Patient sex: M
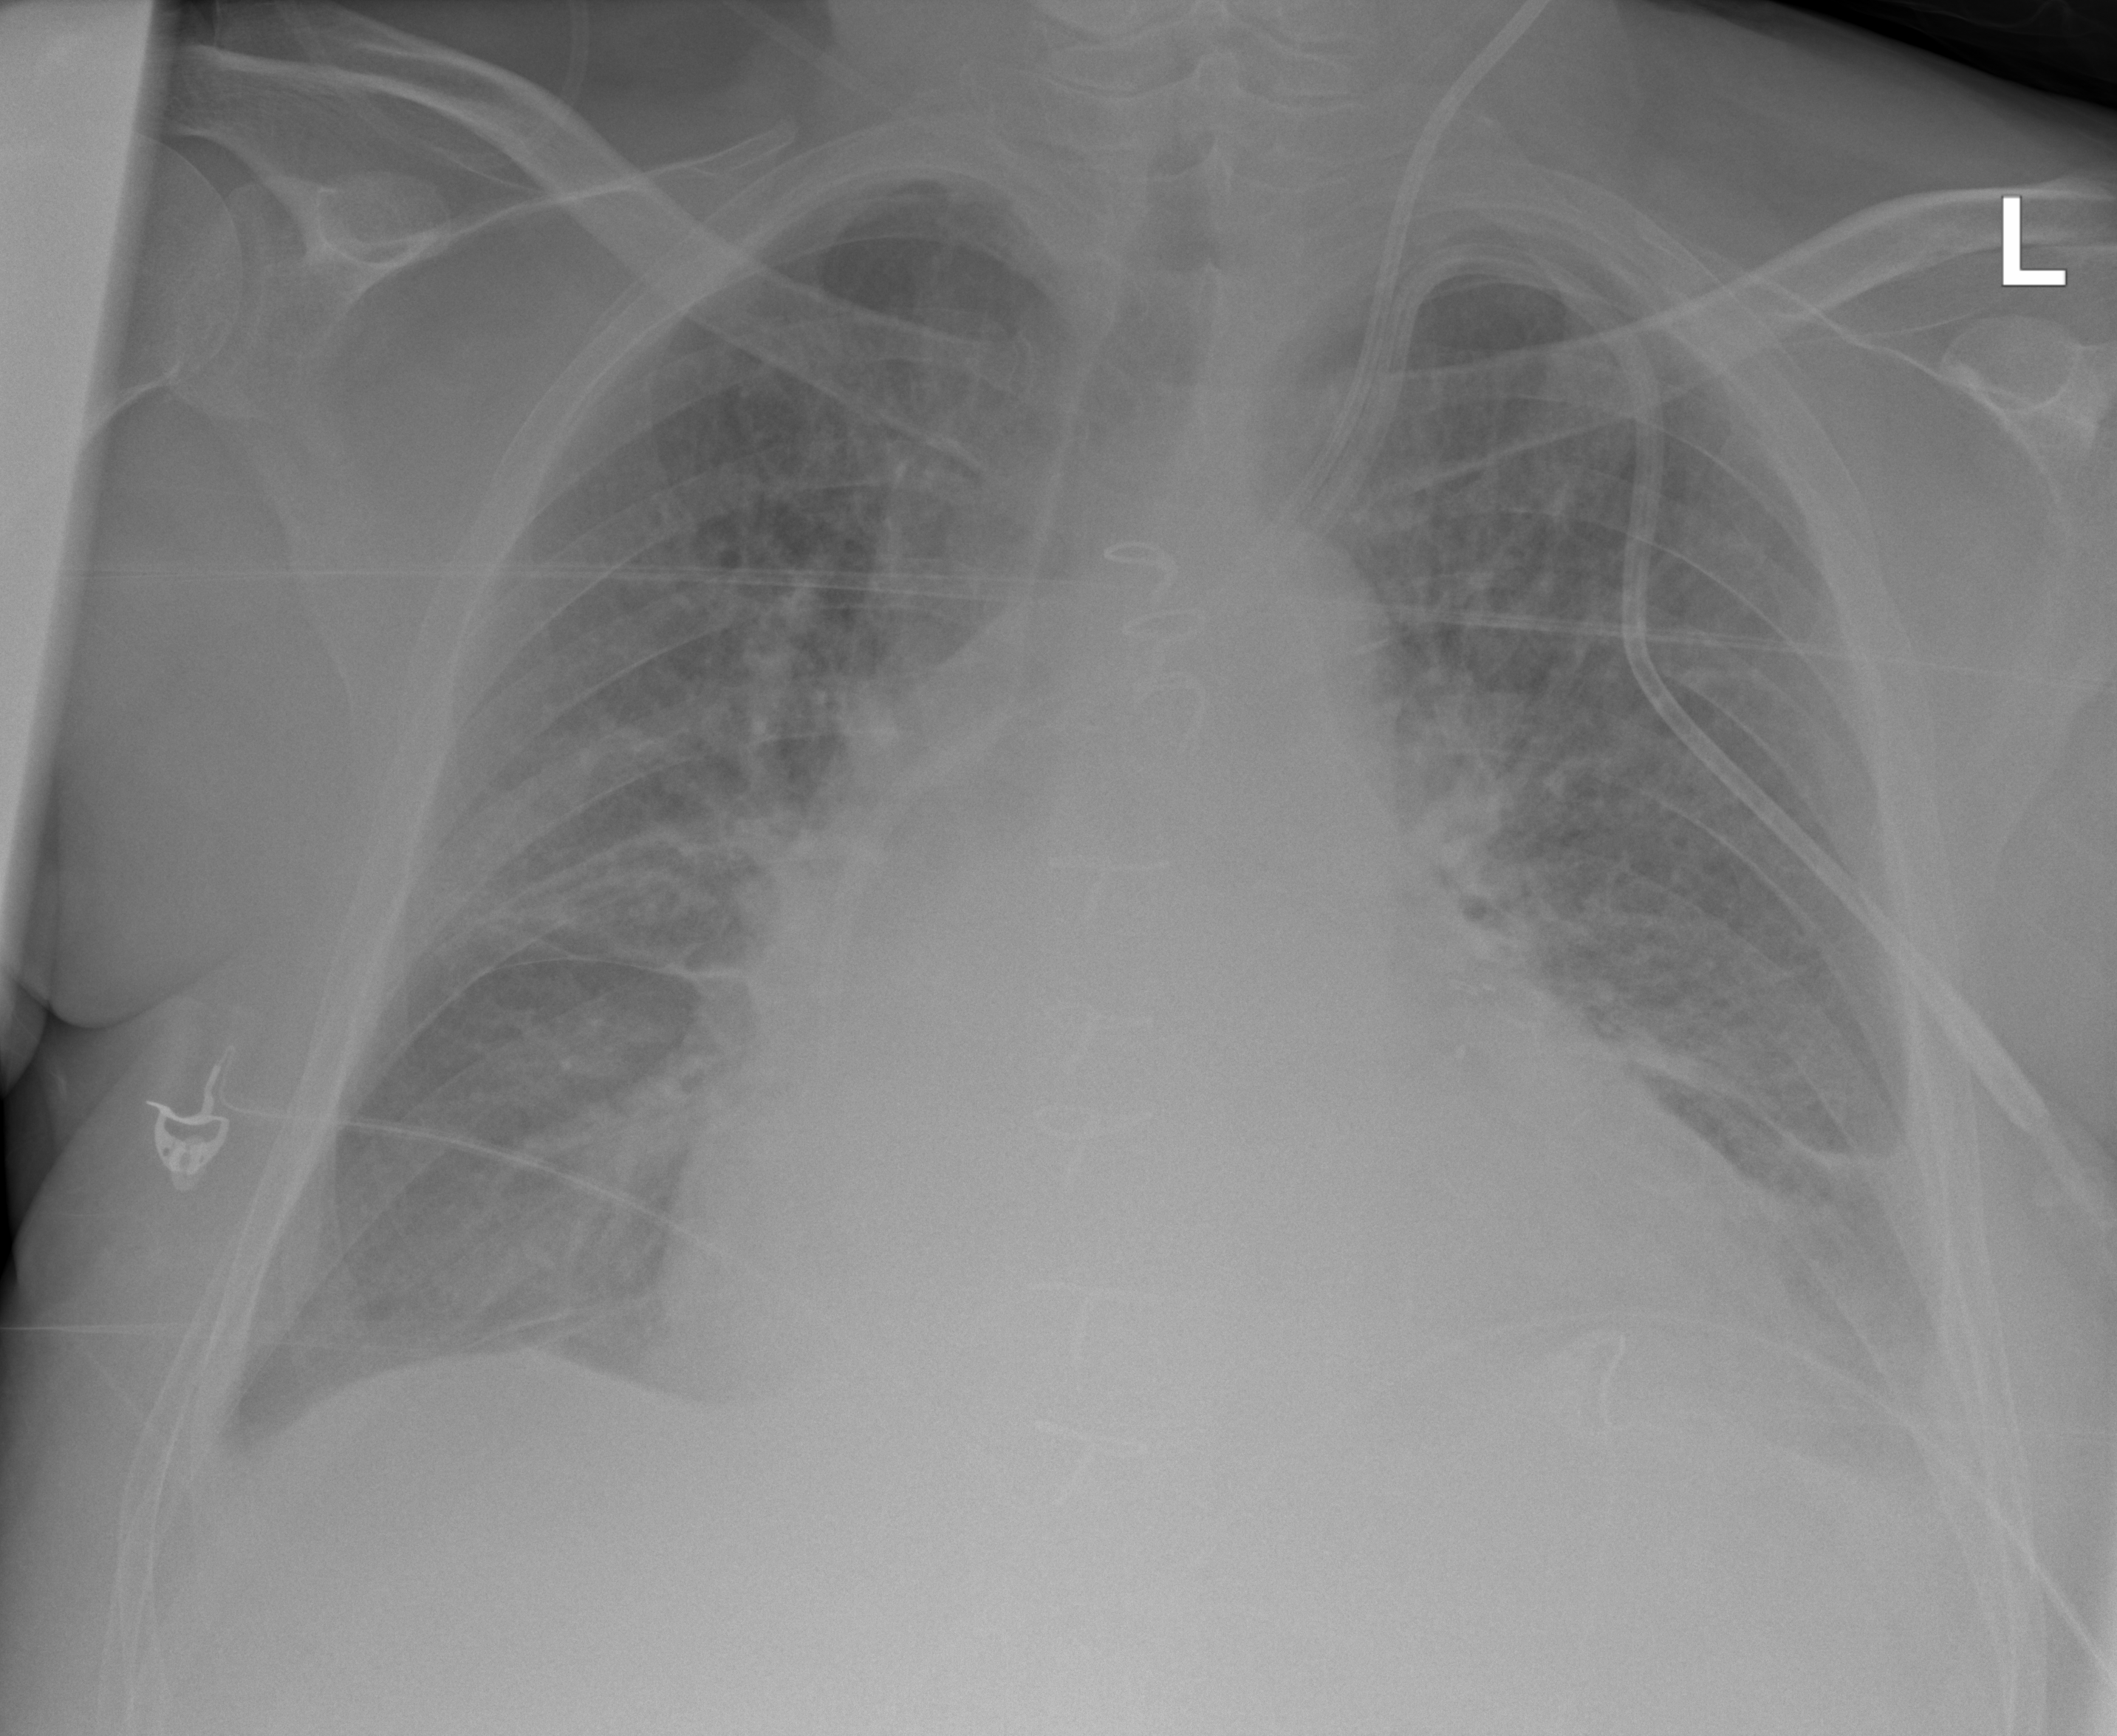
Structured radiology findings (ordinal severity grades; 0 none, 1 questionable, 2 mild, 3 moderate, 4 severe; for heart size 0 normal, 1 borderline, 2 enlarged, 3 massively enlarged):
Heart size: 3
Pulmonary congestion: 3
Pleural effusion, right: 2
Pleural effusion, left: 2
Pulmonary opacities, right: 2
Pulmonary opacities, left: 2
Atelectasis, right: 2
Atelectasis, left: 2